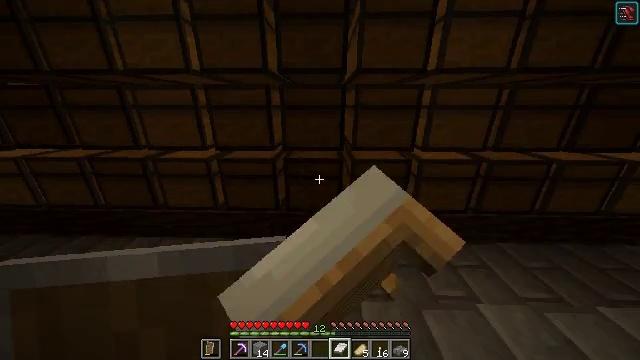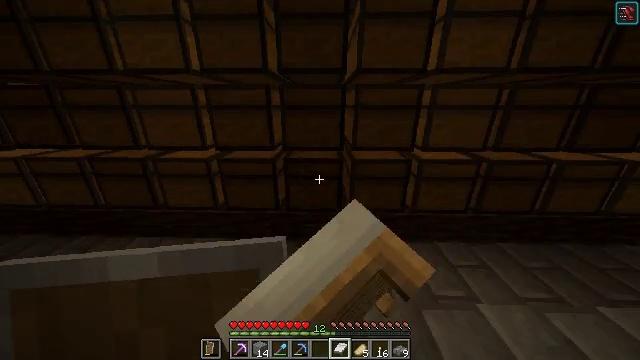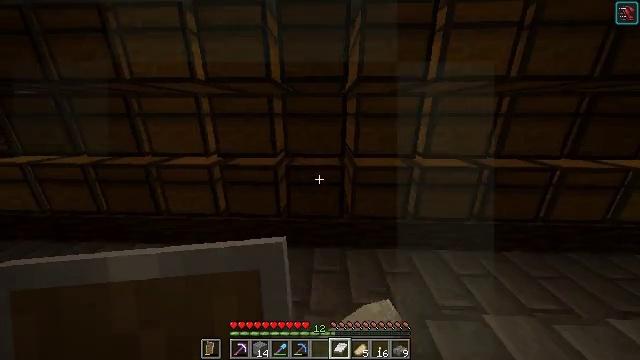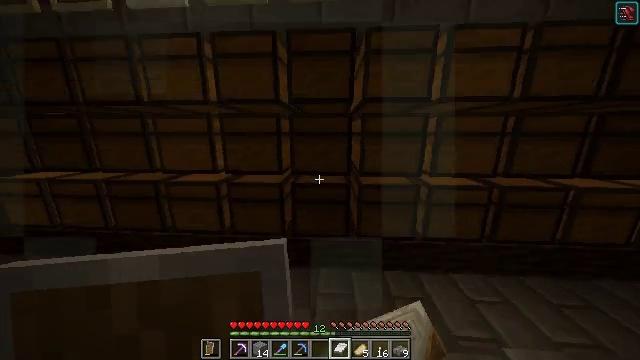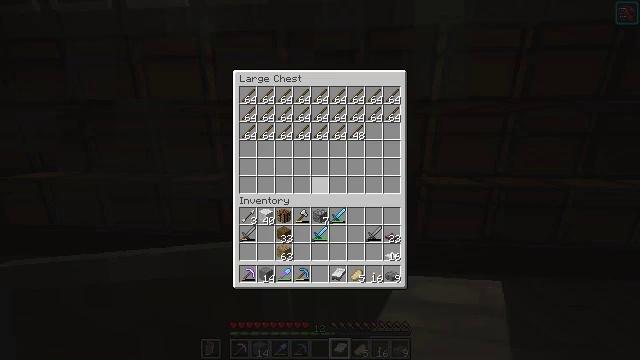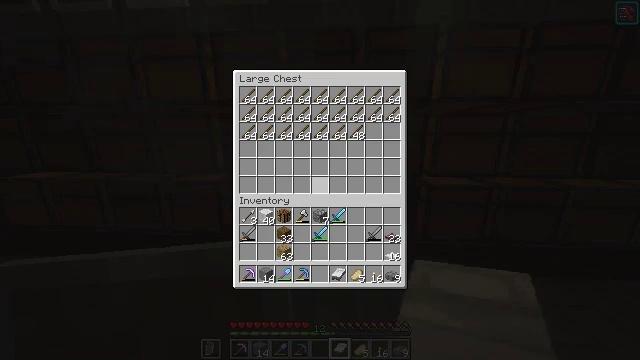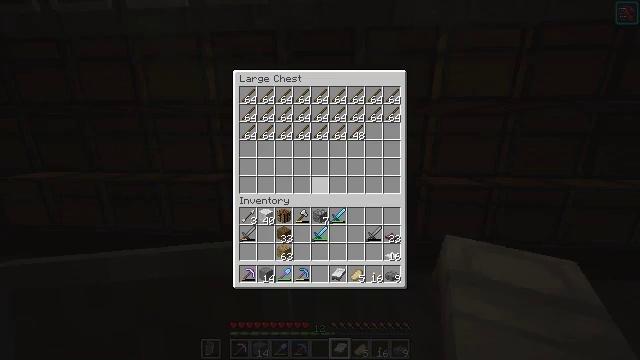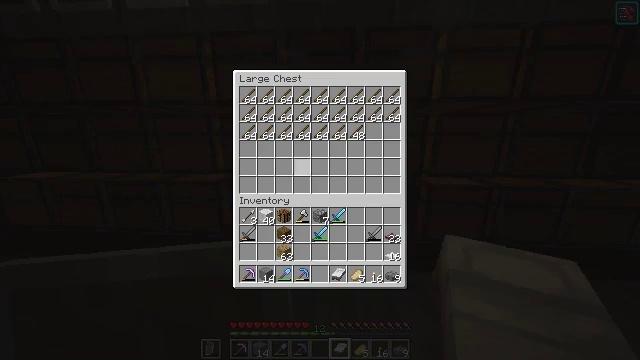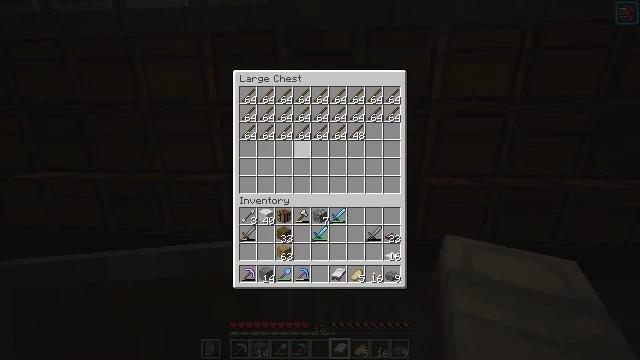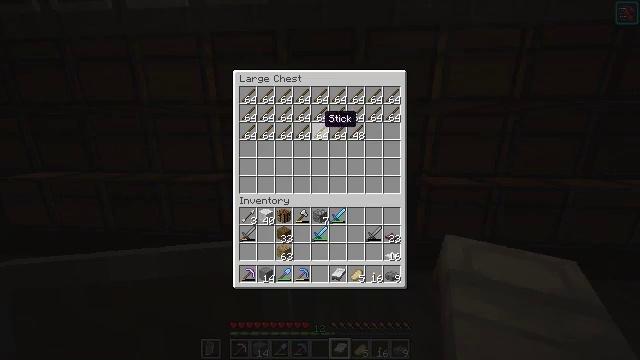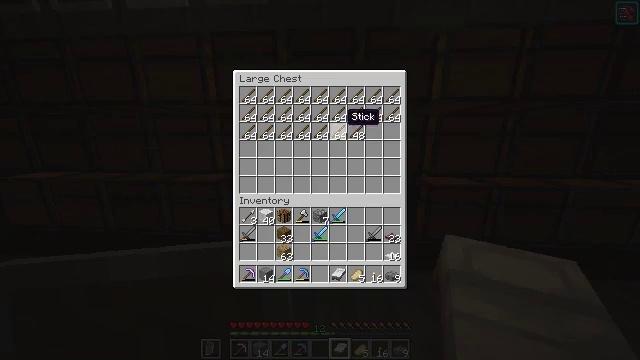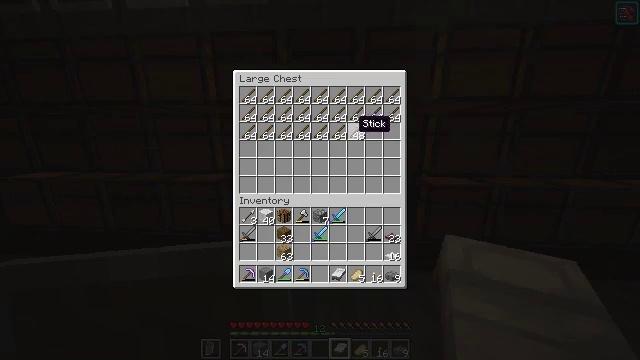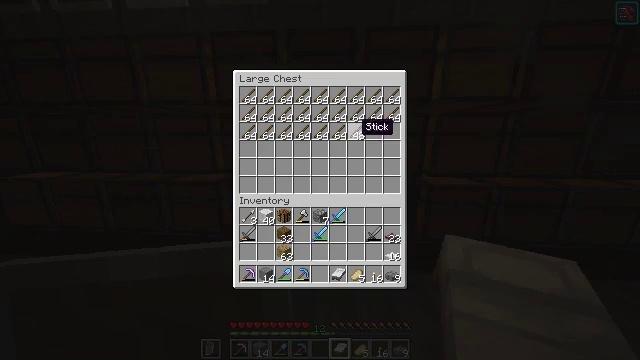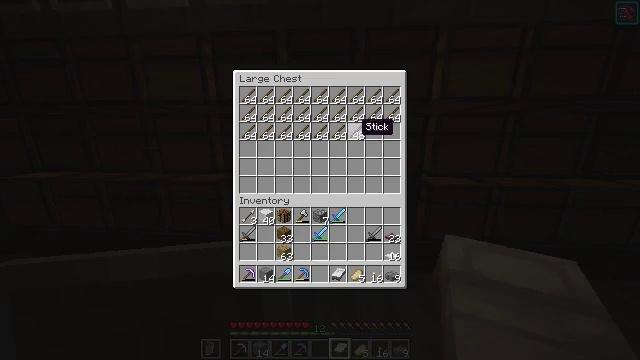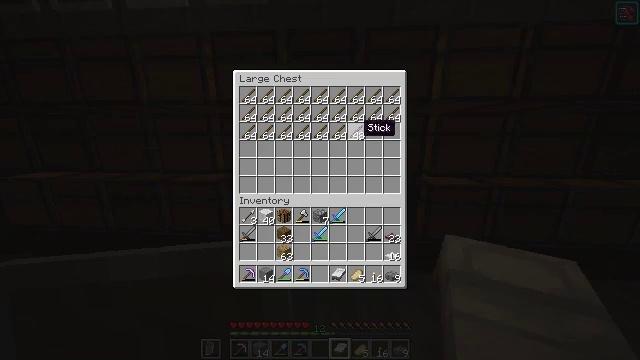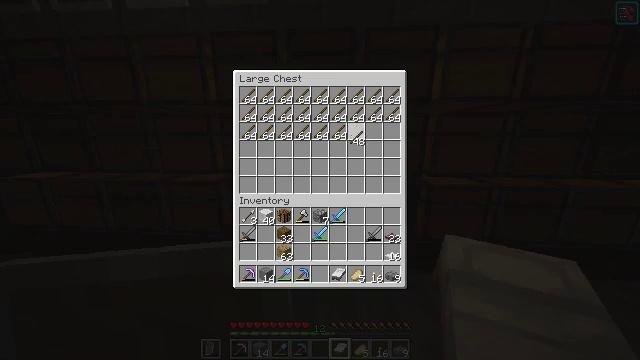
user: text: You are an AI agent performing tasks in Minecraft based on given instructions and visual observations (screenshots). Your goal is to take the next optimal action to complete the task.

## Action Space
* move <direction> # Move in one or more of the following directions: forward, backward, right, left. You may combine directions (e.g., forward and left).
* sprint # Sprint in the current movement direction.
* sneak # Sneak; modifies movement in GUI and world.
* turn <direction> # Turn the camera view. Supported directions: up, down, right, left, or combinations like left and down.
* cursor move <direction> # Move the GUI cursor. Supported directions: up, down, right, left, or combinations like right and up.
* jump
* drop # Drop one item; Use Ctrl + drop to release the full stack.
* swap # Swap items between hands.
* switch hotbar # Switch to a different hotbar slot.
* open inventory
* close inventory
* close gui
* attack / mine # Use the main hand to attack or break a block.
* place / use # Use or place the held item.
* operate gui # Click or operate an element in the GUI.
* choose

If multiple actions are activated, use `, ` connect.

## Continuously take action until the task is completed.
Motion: motion action
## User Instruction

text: Combine oak planks and sticks to craft an oak sign.
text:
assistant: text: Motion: use / place
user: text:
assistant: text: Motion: turn up
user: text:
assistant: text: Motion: turn left and up
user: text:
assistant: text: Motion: open gui
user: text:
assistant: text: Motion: no_op
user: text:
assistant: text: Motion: cursor move left
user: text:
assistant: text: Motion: cursor move up
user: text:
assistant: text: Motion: cursor move up
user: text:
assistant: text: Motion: cursor move right and up
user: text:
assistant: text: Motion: cursor move right
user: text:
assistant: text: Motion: cursor move right
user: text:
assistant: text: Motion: no_op
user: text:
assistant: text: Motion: no_op
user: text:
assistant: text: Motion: no_op
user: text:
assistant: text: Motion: operate gui
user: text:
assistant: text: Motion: cursor move down
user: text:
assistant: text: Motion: cursor move down
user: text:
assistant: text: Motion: cursor move down
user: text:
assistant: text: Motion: cursor move down
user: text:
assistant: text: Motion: operate gui
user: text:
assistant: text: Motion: operate gui
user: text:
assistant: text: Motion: no_op
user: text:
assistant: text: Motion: no_op
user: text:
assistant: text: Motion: no_op
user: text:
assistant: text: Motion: no_op
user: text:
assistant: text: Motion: turn left and down, close gui
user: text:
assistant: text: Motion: turn left and down
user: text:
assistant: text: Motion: move forward, turn left and down
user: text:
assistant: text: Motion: move forward, turn left
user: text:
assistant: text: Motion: move forward, turn left